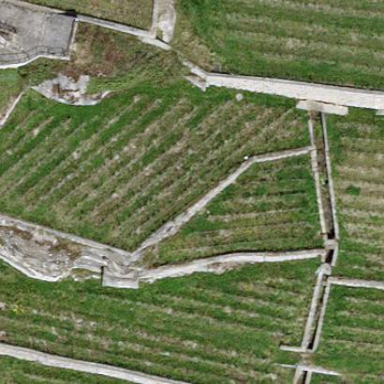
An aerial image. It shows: Vineyard with grape crops.